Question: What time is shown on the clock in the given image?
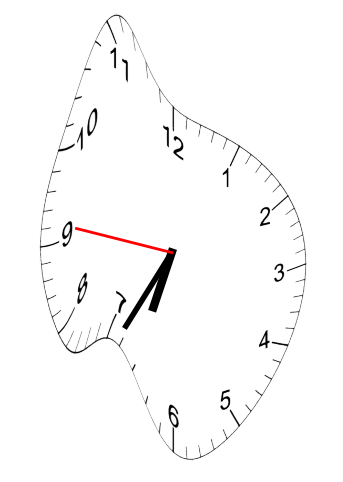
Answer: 06:34:46